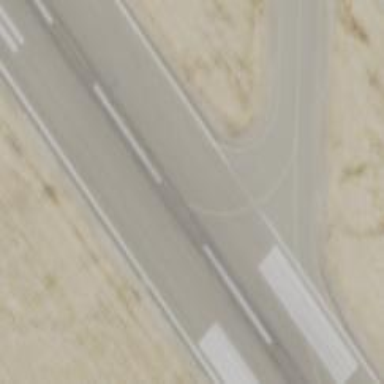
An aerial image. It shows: Image of taxiway at airport.